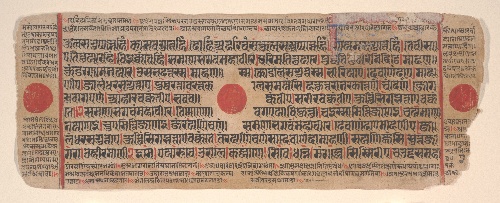
Artist: Bhadrabahu
Artist bio: Indian, died ca. 356 BCE
Date: 15th century
Object type: Folio
Classification: Paintings
Medium: Ink, opaque watercolor, and gold on paper
Culture: India (Gujarat)
Dimensions: (Average size .1–.71): 4 1/2 x 11 3/8 in. (11.4 x 28.9 cm)
Department: Asian Art
Credit line: Bequest of Cora Timken Burnett, 1956
Accession year: 1957
Repository: Metropolitan Museum of Art, New York, NY